Question:
I have two sets of data:
'''
1977, 74, 5716-5720, doi:<PHONE>
1967, 8, 8323, doi:<PHONE>
'''
I would like to put the second group, no en dash this set of data marked with yellow. I use my regular expression '\d{4}, \d+, \d+(?!-)'
But this does not work. Where am I wrong?
'''
Sub Yellow()
Dim p As Paragraph, d As Document, reg As Object
Set d = ActiveDocument
Set reg = CreateObject("VBscript.Regexp")
reg.IgnoreCase = False
reg.Global = True
reg.Pattern = "\d{4}, \d+, \d+(?!-)"
For Each p In d.Paragraphs
If reg.Execute(p.Range.Text).count = 1 Then
m = reg.Execute(p.Range.Text)(0).FirstIndex
n = reg.Execute(p.Range.Text)(0).Length
With d.Range(p.Range.Start + m + 9, p.Range.Start + m + n)
.HighlightColorIndex = wdYellow
End With
End If
Next
End Sub
'''
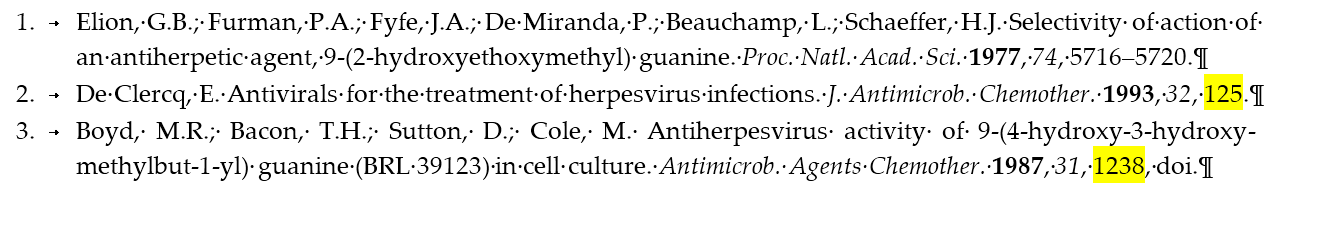
Answer: When applied to the input
'''
1977, 74, 5716-5720, doi:<PHONE>
'''
your regex '\d{4}, \d+, \d+(?!-)' matches '1977, 74, 571'.
Use <URL> to ensure that numbers are always matched in their entirety:
'''
\d{4}, \d+, \d+(?!-)
'''